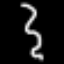
Label: squiggle